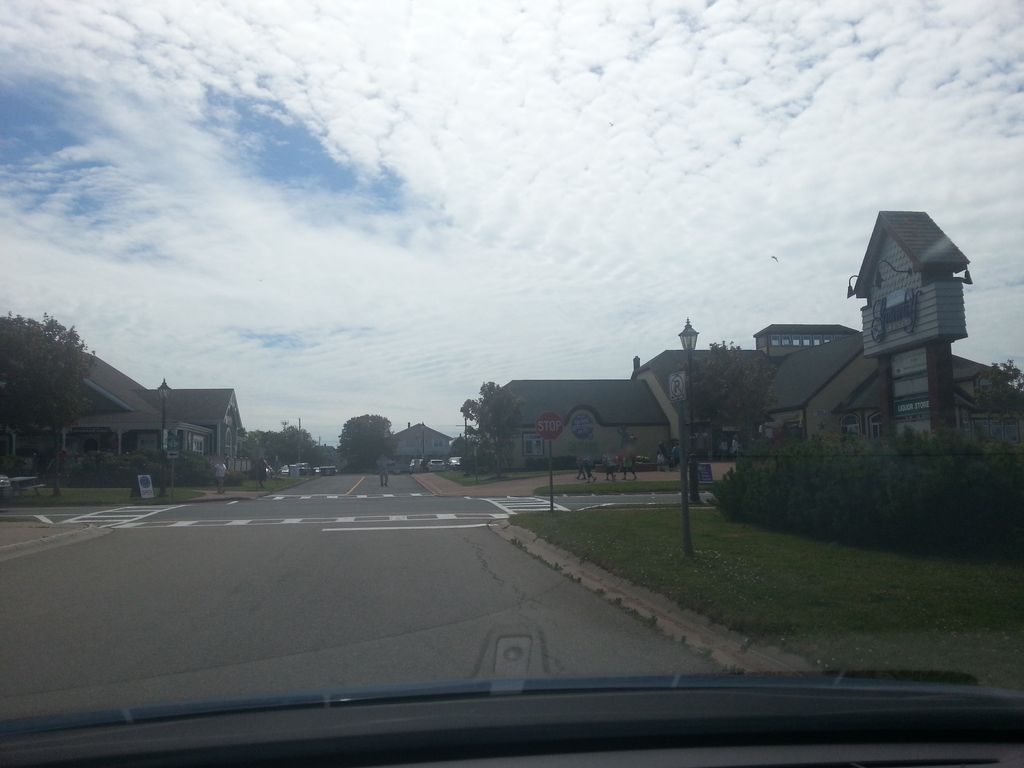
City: charlottetown